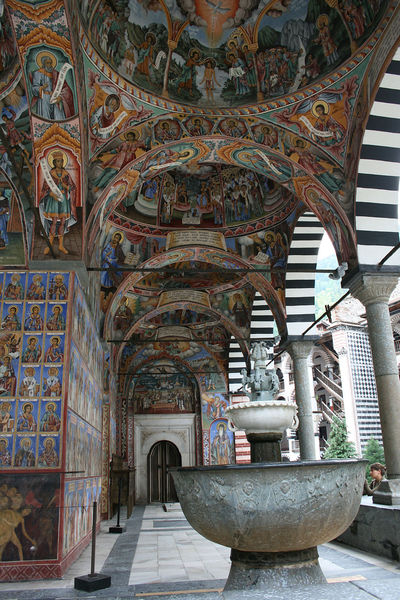
Titel: Rila-Kloster
Institution: Bulgarien, Rilagebirge
Schlagwörter: gemälde, grün, bunt, grau, marmor, säule, säulen, tür, malerei, wand, architektur, arm, mensch, schale, stein, porträt, kirche, sträucher, boden, brunnen, bassin, skulptur, bilder, mauer, farbe, figuren, rundbogen, kuppel, fotografie, bögen, loggia, gewölbe, kloster, orient, becken, heiligenschein, mittelalter, fresken, schriftrolle, heilige, fresko, ikone, kreuzgang, deckenmalerei, taufbecken, minne, orthodox, blaurot, maereil